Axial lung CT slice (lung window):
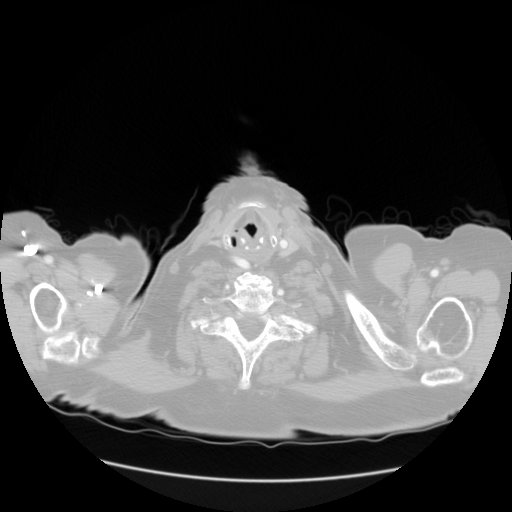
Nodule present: no